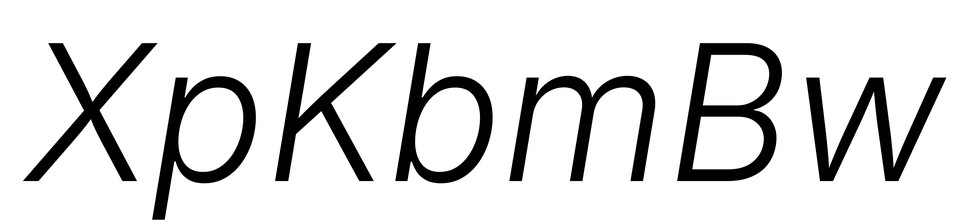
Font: Inter-Italic_Light_Italic